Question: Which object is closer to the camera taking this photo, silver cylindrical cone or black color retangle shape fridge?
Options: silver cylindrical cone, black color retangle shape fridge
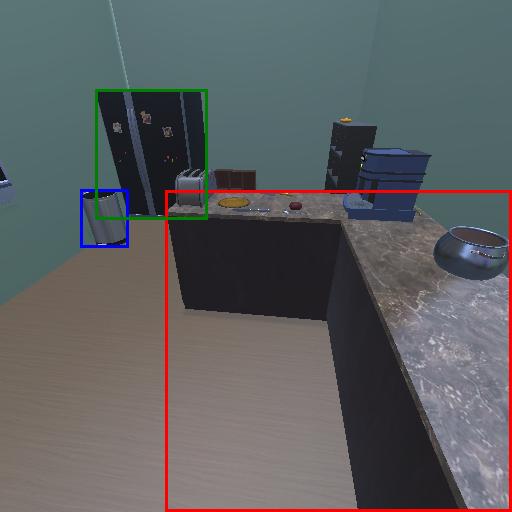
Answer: silver cylindrical cone